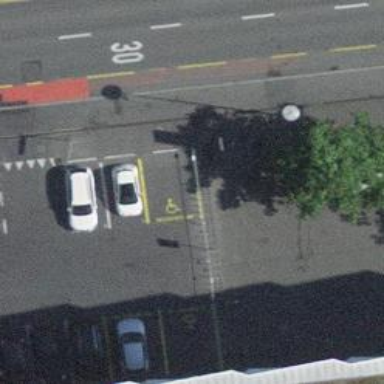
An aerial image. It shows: Bicycle parking area with wall loops for securing bikes.